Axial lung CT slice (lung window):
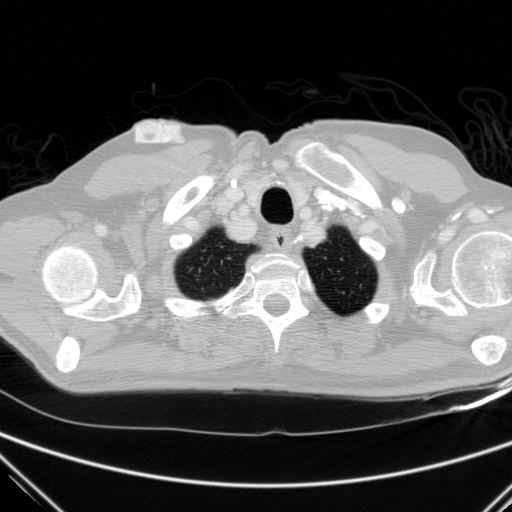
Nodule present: no